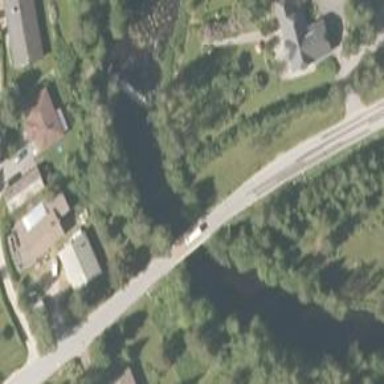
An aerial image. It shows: Unclassified road on bridge.